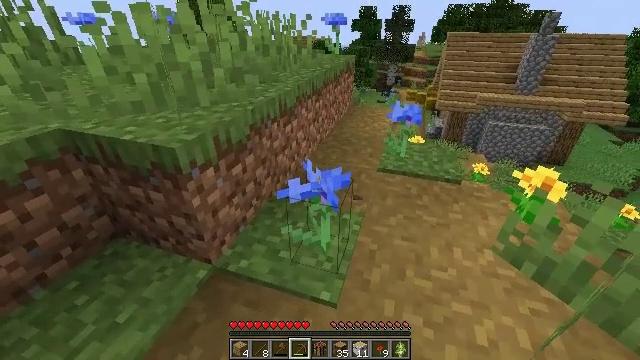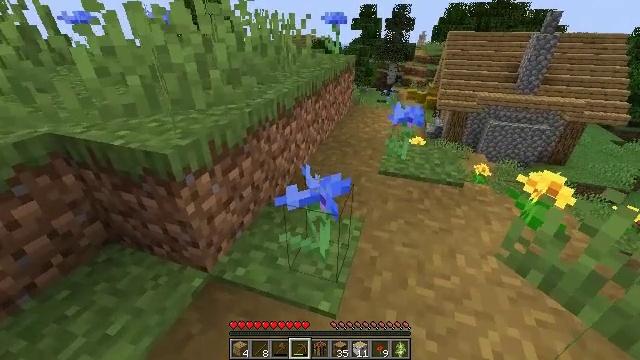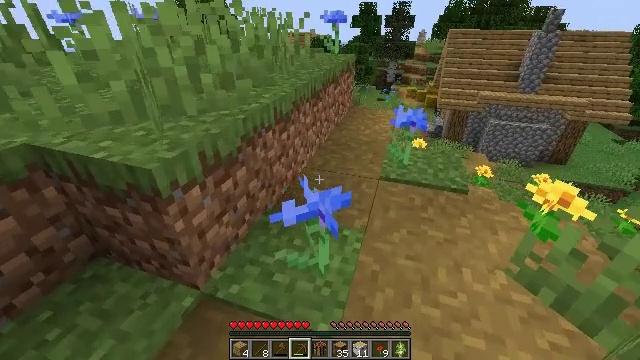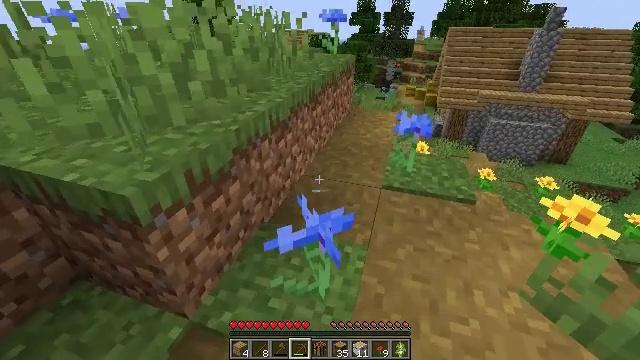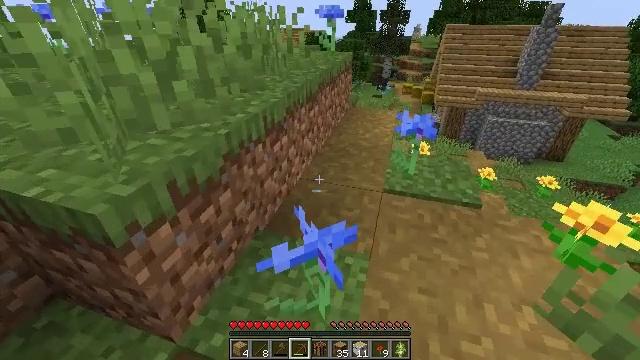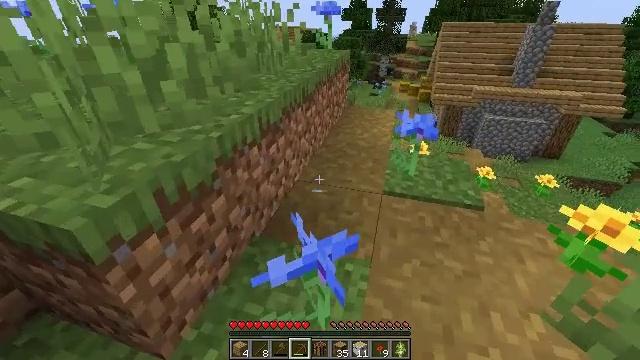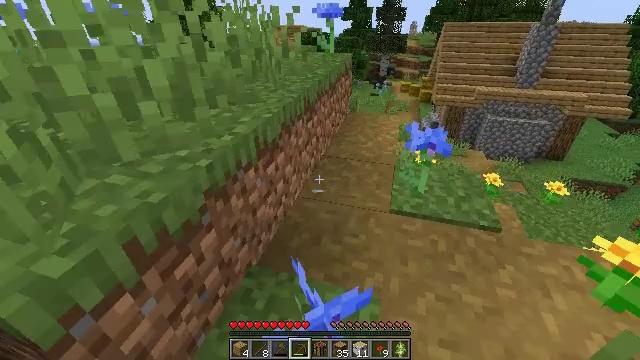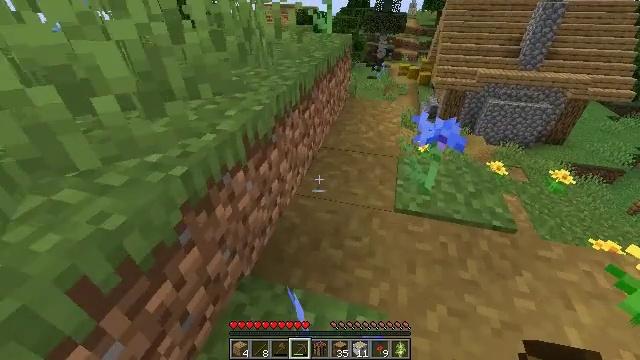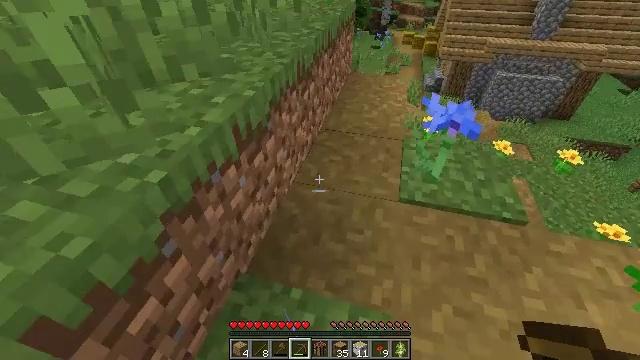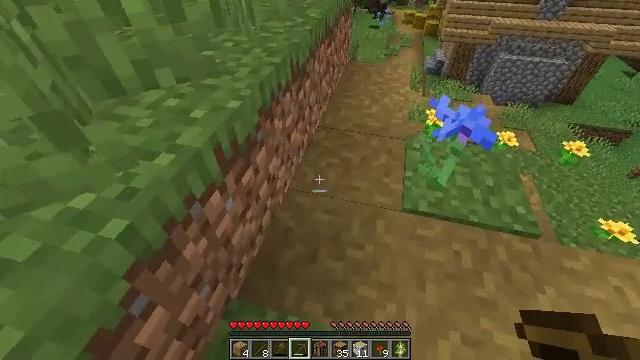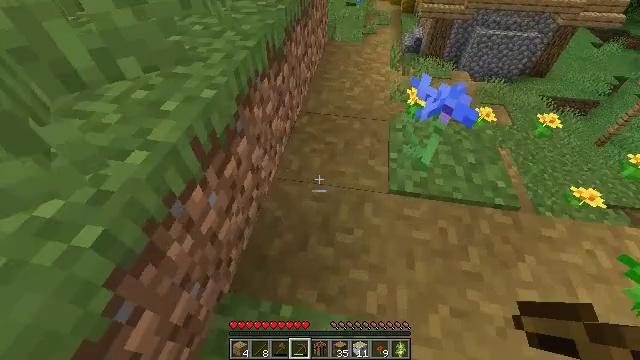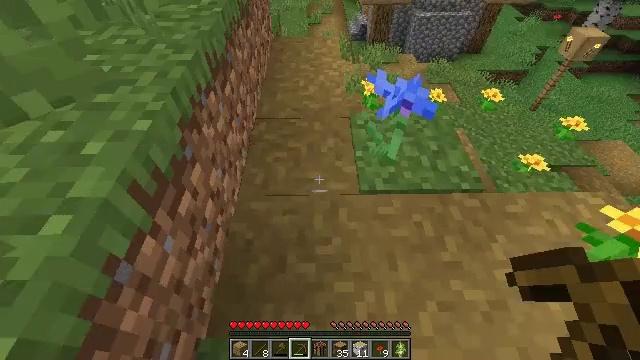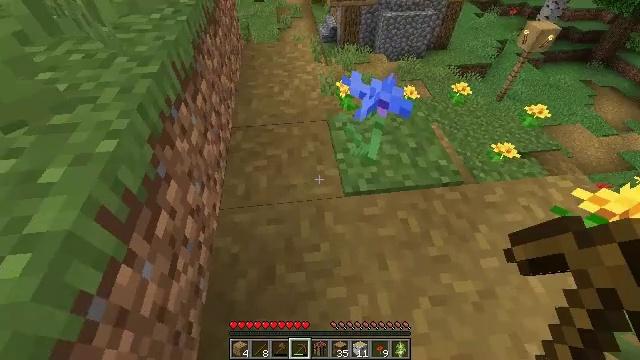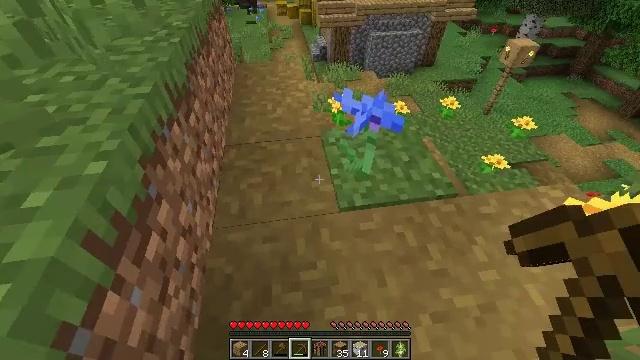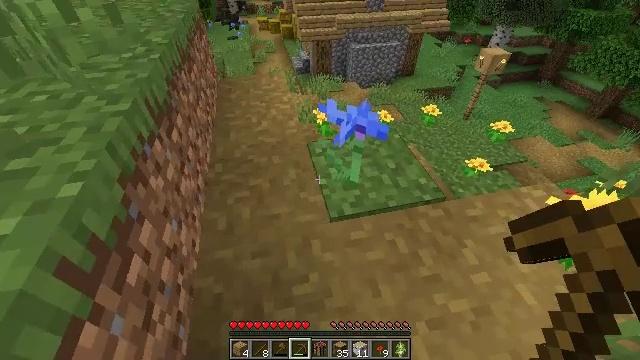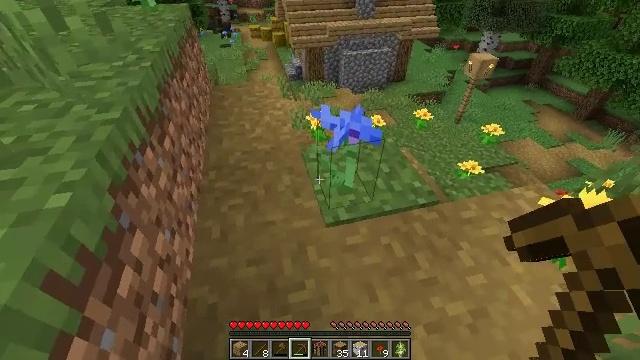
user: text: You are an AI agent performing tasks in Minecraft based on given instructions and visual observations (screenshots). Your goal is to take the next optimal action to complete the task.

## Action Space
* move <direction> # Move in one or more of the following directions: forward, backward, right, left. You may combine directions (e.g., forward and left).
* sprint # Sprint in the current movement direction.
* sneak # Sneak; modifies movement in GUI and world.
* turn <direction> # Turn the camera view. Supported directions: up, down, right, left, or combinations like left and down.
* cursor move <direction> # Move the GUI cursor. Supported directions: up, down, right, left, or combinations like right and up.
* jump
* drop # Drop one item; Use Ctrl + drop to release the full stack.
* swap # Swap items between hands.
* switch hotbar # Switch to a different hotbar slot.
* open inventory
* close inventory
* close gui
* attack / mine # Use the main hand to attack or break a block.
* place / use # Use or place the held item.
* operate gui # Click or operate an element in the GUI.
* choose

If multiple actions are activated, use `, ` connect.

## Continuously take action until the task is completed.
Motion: motion action
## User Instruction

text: Gather a cornflower for decorations.
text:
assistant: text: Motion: move forward
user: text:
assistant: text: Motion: move forward
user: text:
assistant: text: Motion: move forward
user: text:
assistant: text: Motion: move forward
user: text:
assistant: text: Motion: move forward
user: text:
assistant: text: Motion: move forward
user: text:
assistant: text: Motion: move forward, turn down
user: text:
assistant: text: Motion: move forward, turn down
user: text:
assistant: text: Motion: move forward, turn down
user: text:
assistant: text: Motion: turn right and down
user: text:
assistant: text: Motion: turn right and down
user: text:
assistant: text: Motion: turn right
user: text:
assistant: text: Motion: turn right and up
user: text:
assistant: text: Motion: turn right and up
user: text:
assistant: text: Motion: turn right and up
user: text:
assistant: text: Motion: turn right
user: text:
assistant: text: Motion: turn right
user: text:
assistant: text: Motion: turn right
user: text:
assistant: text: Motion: no_op
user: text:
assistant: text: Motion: turn right and up
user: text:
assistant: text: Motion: turn right
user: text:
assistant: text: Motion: no_op
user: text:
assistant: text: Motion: attack / mine
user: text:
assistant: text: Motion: attack / mine
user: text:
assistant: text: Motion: attack / mine
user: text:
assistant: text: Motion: no_op
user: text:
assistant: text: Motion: no_op
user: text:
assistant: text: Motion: no_op
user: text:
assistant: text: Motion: no_op
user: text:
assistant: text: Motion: no_op